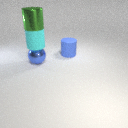
large cyan rubber cylinder above large blue metal sphere